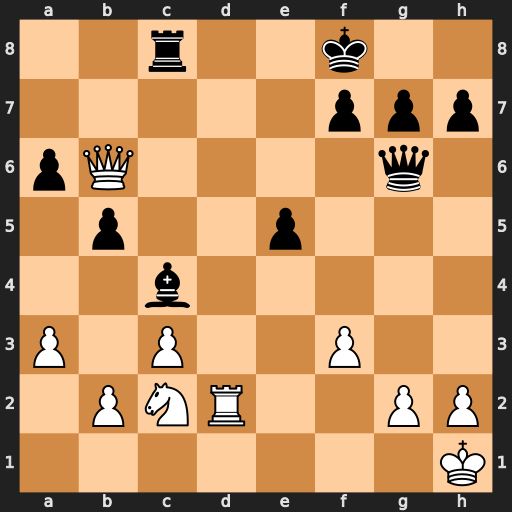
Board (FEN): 2r2k2/5ppp/pQ4q1/1p2p3/2b5/P1P2P2/1PNR2PP/7K
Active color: w
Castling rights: -
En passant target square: -
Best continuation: Rd8+ Ke7 Qxg6 hxg6 Rxc8